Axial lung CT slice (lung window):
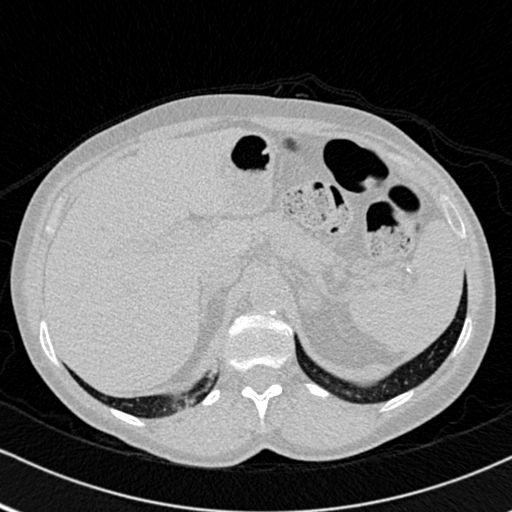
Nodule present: no